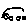
Label: car